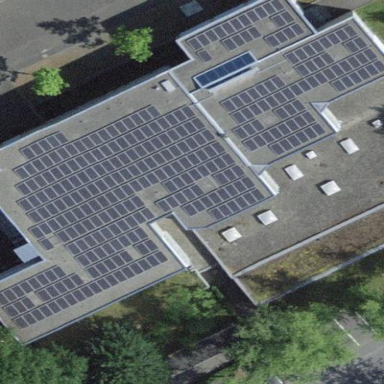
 consisting of solar photovoltaic panels."